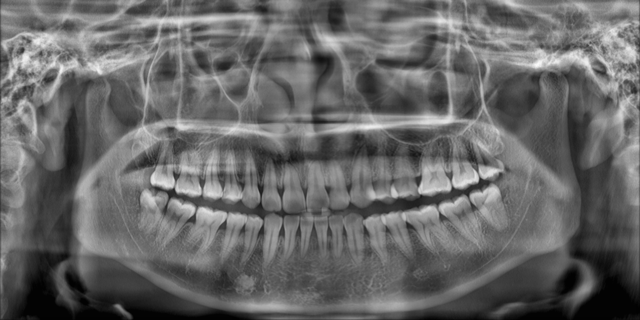
adult